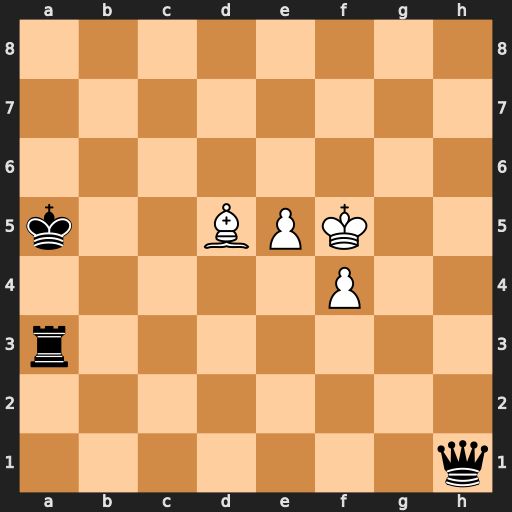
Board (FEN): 8/8/8/k2BPK2/5P2/r7/8/7q
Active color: w
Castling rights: -
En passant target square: -
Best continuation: Bxh1 Kb6 e6 Kc7 Ke5